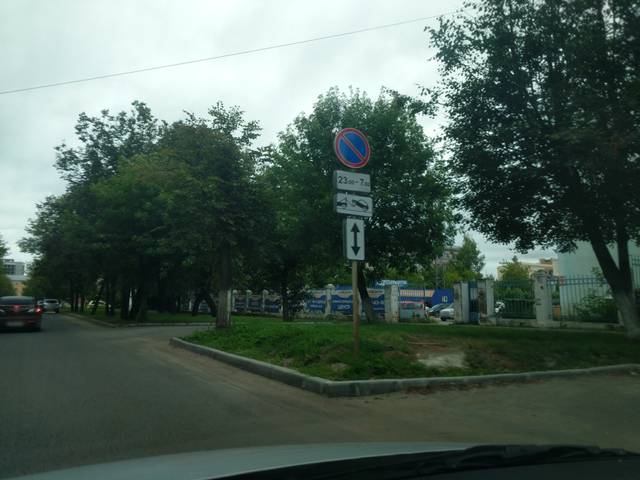
Region: Russia
Coordinates: 58.596, 49.652